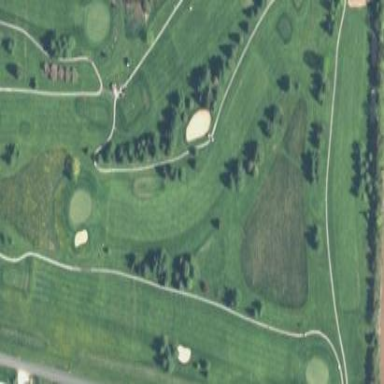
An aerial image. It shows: Grassy fairway on golf course.